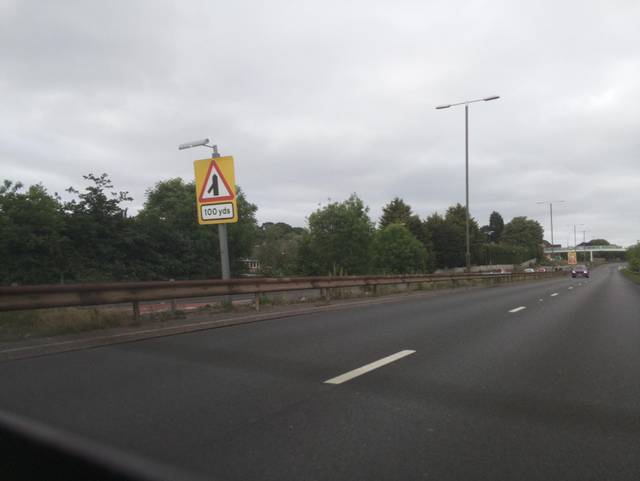
Region: United Kingdom
Coordinates: 52.917, -1.412